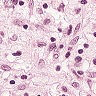
Metastatic tissue present: yes